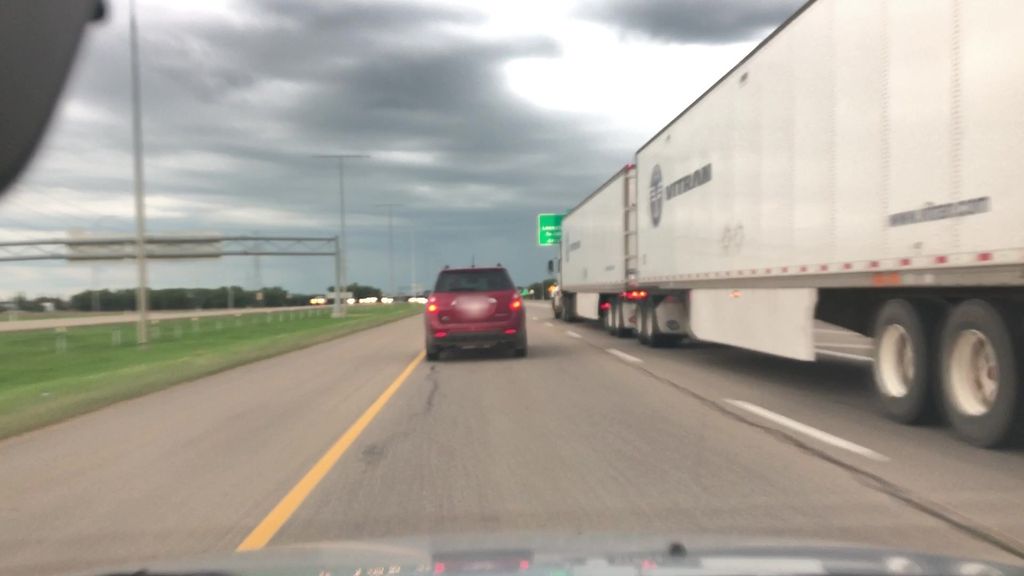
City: edmonton